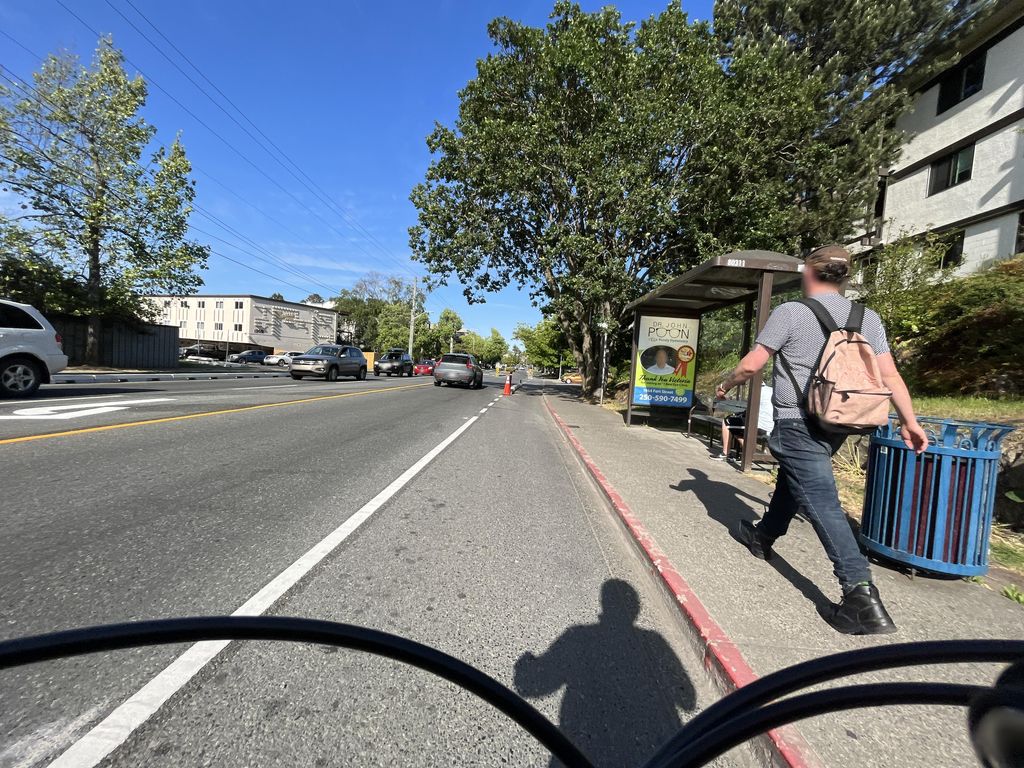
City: victoria